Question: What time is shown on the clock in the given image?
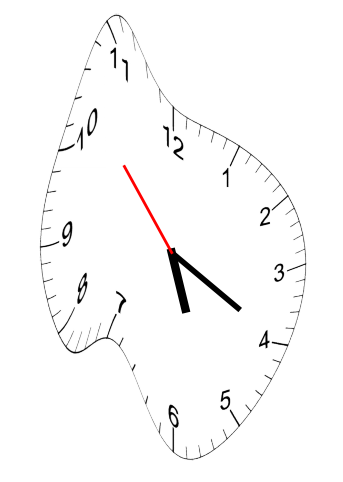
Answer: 05:19:53